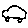
Label: car